Field crop: maize
Growth stage: 2
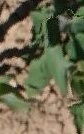
Species: maize